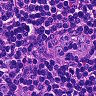
Metastatic tissue present: no